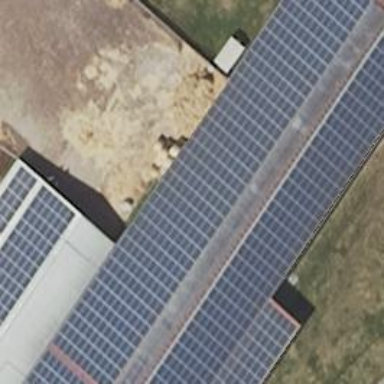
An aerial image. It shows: Solar-powered generator using photovoltaic technology. This small installation generates electricity through solar photovoltaic panels.